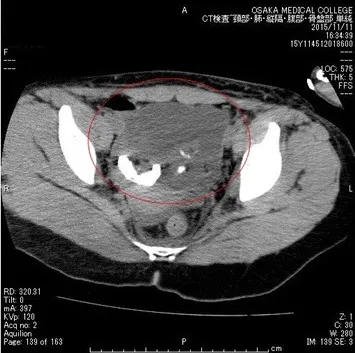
Abdominal CT image showing a right cystic adnexal mass with an internal focus of fat and high-attenuation material, suggesting an ovarian teratoma (red circle).
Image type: radiology (ct)